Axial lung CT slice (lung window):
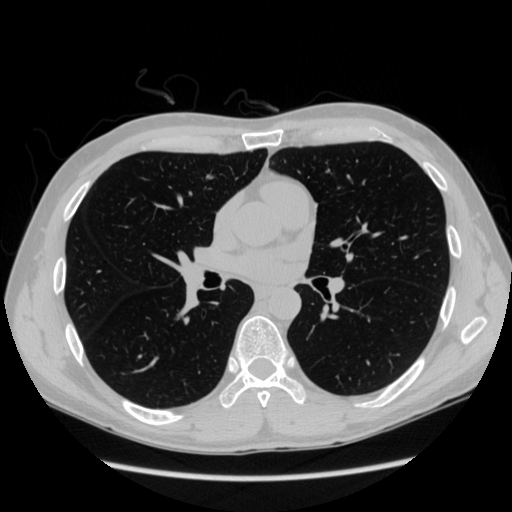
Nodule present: no